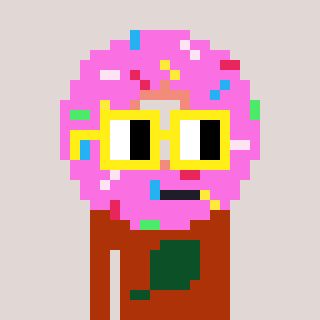
a pixel art character with square yellow glasses, a doughnut-shaped head and a hotbrown-colored body on a warm background